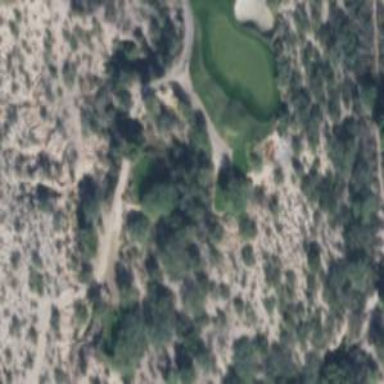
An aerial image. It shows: Golf cartpath that is also road path.